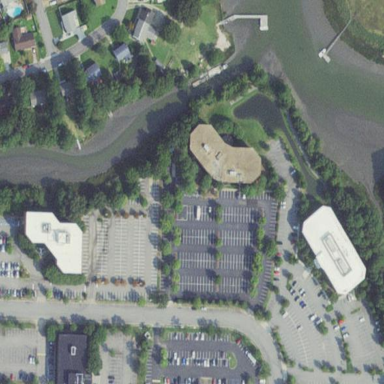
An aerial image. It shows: Parking area with surface.